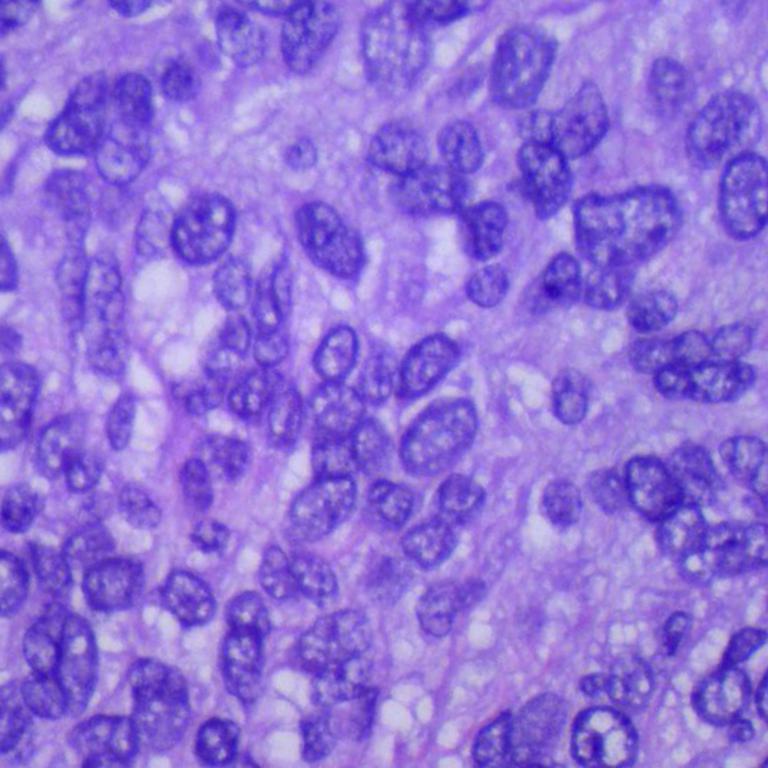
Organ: lung
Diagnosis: squamous carcinomas